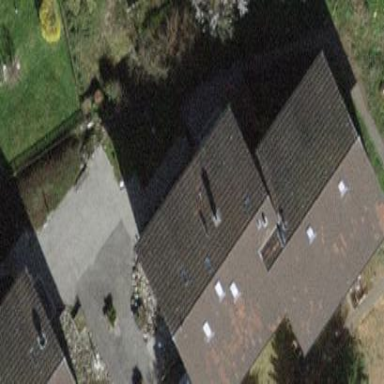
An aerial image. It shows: Building with tile roof.